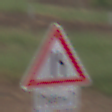
Verkehrszeichen: EinseitigVerengteFahrbahnRechts
Zusatzzeichen unten: LaengeEinerStrecke1
Umgebung: Outdoor, Nature
Tageszeit: SunriseSunset
Wetter: PartlyCloudy
Licht: Natural
Jahreszeit: NotSpecified
Kontrast: LowContrast